Aerial crown-view tile of a tropical tree (Barro Colorado Island, Panama), acquired 20250512:
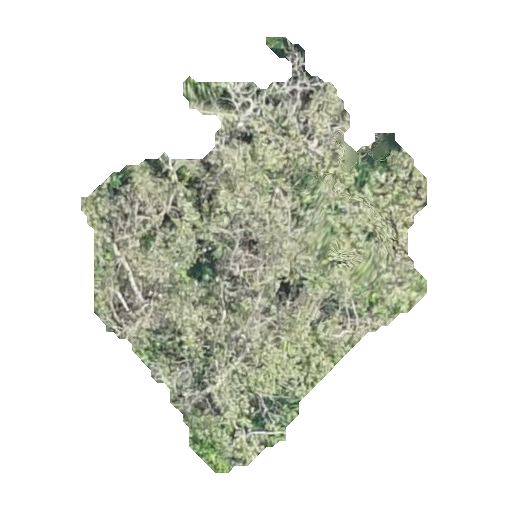
Species: Luehea seemannii
GBIF accepted scientific name: Luehea seemannii
Crown area: 125.043 m²